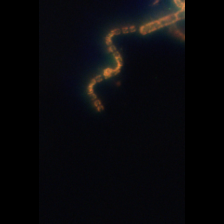
Taxon: Chaetoceros
Group: Diatoms